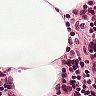
Metastatic tissue present: no